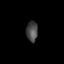
Tissue: lung
Cell type: Others
Senescence score: 0.2128
Nuclear area (px): 236
Mean DAPI intensity: 70.322